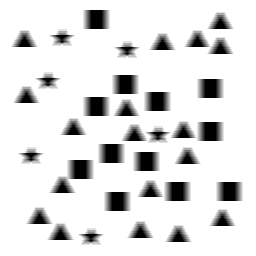
Squares: 12
Triangles: 18
Stars: 6
Total shapes: 36